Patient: sex M, age 77
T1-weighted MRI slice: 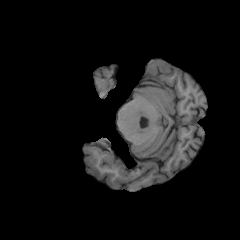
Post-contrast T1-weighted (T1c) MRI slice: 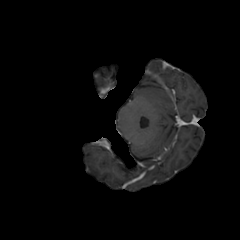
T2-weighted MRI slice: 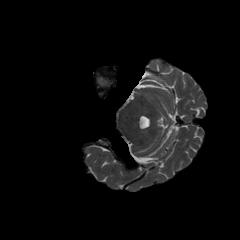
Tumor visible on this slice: no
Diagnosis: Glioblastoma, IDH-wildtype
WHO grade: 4